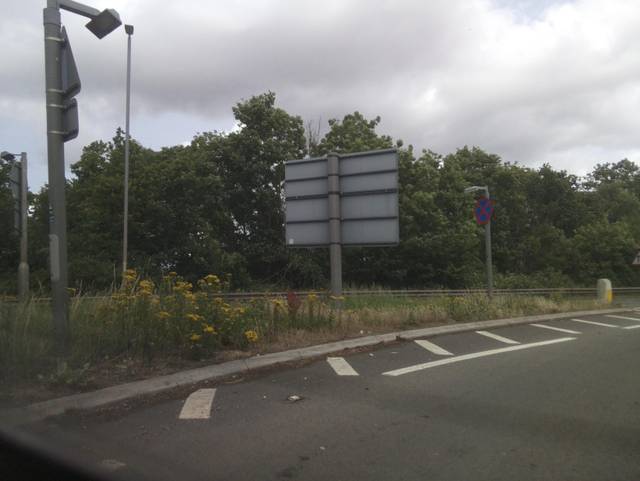
Region: United Kingdom
Coordinates: 51.875, -2.264